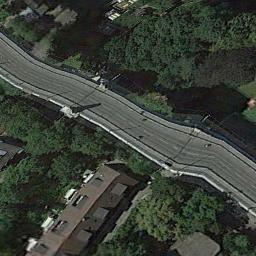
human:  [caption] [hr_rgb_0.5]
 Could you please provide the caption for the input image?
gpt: There are three cars on each highway .

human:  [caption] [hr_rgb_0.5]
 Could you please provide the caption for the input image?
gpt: A straight freeway goes through the forest with houses .

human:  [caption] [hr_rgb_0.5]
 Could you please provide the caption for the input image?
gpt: There are large green forests around the freeway, There are several cars on the freeway, There are several buildings in the forest .

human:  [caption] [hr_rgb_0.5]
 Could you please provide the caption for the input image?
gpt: The freeway goes through the forest and a house .

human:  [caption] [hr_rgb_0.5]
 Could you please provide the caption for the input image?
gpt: There are many green trees and a brown building beside the freeway .